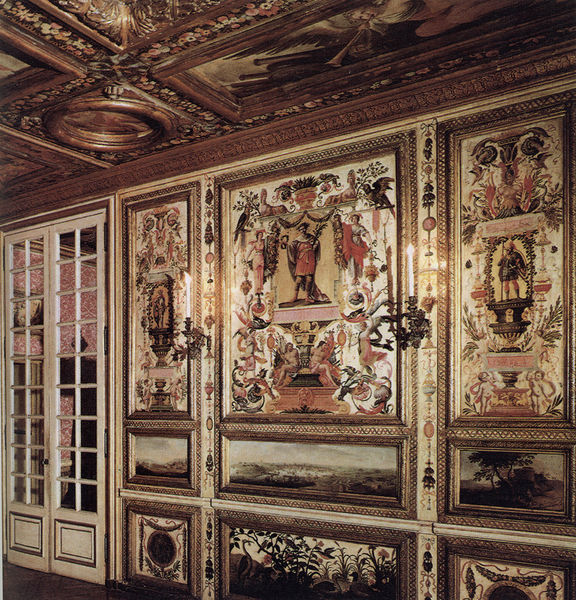
Titel: Cabinet des Maréchal de la Meilleraye
Institution: Paris, Arsenal
Schlagwörter: gemälde, tür, bild, gold, kerze, holzdecke, glastür, imposant, deckenfresko, prunksaal